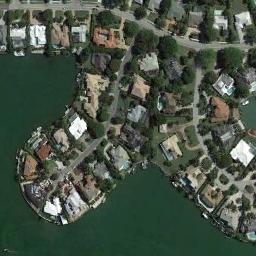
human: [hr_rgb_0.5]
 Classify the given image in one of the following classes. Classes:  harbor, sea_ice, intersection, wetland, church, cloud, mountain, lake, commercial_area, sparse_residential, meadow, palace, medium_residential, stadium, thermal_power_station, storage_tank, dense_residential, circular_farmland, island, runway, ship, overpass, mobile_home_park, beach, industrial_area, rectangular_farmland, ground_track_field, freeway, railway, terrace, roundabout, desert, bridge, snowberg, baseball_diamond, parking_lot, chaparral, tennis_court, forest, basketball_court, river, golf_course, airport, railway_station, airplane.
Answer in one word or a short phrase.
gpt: dense_residential